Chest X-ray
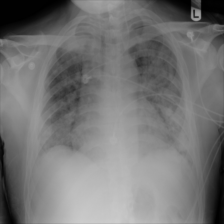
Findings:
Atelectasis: negative
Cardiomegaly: negative
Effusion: negative
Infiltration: negative
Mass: negative
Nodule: positive
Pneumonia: negative
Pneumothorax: negative
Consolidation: negative
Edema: negative
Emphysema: negative
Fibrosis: negative
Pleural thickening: negative
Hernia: negative